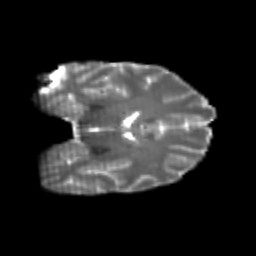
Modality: T2w
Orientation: coronal
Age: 20
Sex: male
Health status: healthy
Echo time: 0.074 s